Interaction volume radius: 10 \u00c5
Interaction volume height: 40 \u00c5
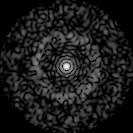
Disorder parameter: 0.8591